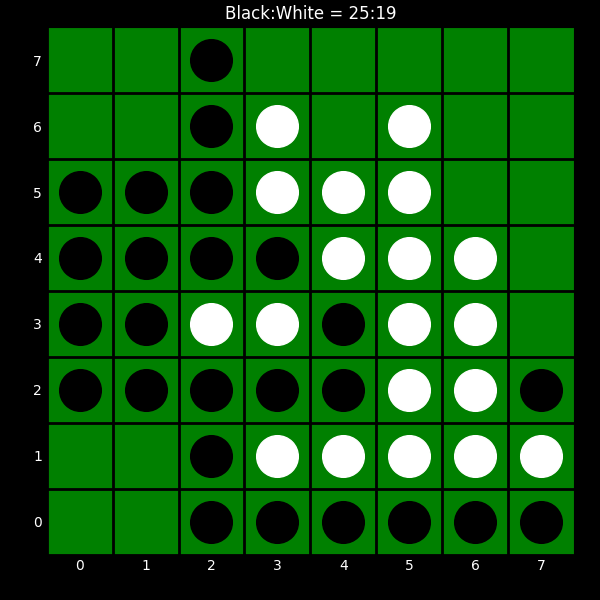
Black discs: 25
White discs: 19